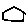
Label: house